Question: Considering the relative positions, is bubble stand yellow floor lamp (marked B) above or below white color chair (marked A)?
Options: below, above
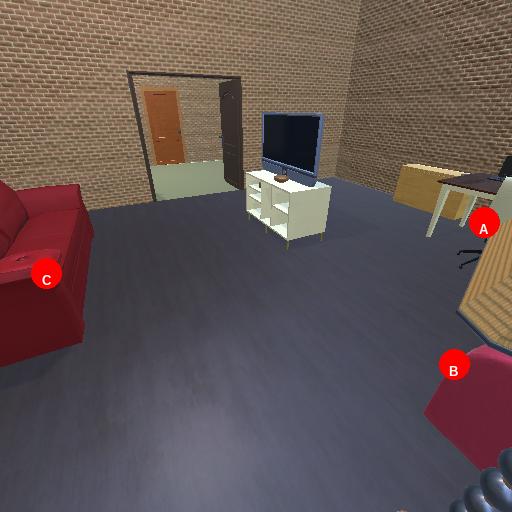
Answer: below